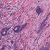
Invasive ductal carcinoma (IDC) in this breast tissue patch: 0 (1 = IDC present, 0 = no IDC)